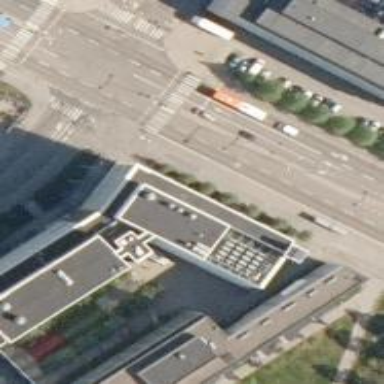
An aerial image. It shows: Office building.